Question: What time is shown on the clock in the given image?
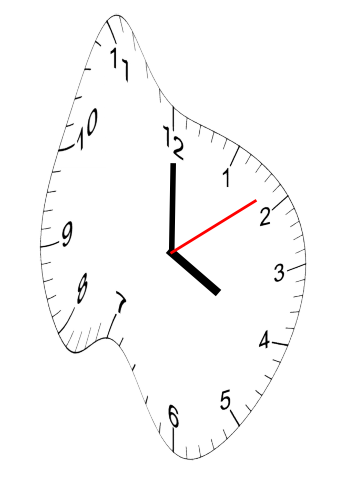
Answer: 04:00:09